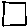
Label: square